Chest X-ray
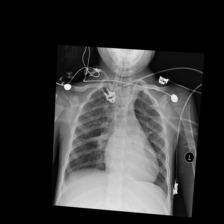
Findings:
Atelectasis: positive
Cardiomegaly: negative
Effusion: negative
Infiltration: negative
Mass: negative
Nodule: negative
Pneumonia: negative
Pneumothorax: negative
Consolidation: negative
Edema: negative
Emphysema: negative
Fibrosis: negative
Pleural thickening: negative
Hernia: negative